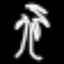
Label: palm tree